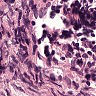
Metastatic tissue present: no